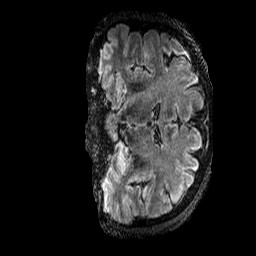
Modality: FLAIR
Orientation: coronal
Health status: ill
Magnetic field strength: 3 T